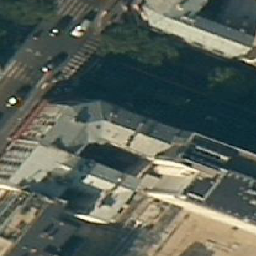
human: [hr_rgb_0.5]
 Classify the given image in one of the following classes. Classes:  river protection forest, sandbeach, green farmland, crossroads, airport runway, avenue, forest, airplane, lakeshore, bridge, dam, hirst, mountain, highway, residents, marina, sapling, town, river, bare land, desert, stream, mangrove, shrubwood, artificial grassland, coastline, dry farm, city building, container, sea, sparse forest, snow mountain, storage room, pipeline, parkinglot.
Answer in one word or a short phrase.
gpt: city building